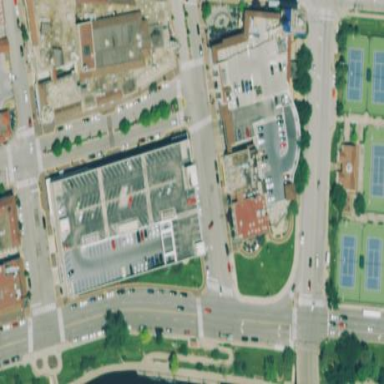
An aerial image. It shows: Retail building.